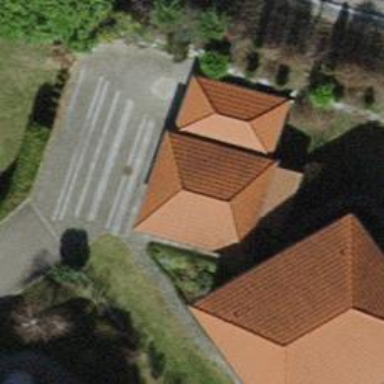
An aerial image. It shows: Garage building.